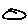
Label: bird